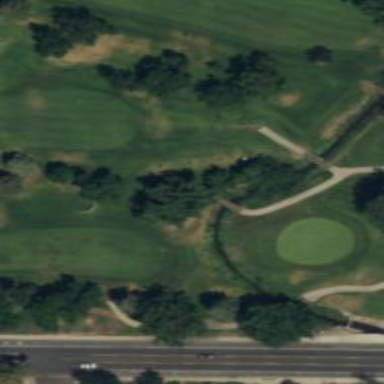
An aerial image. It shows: Path for both road and golf.